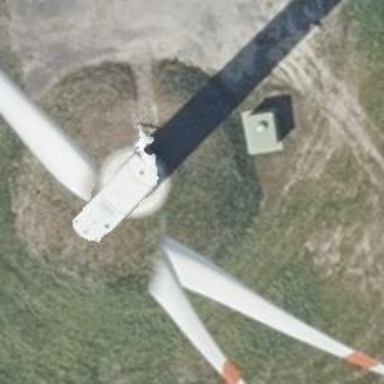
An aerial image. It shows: Wind generator powered by horizontal-axis wind turbine.